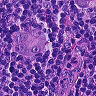
Metastatic tissue present: yes